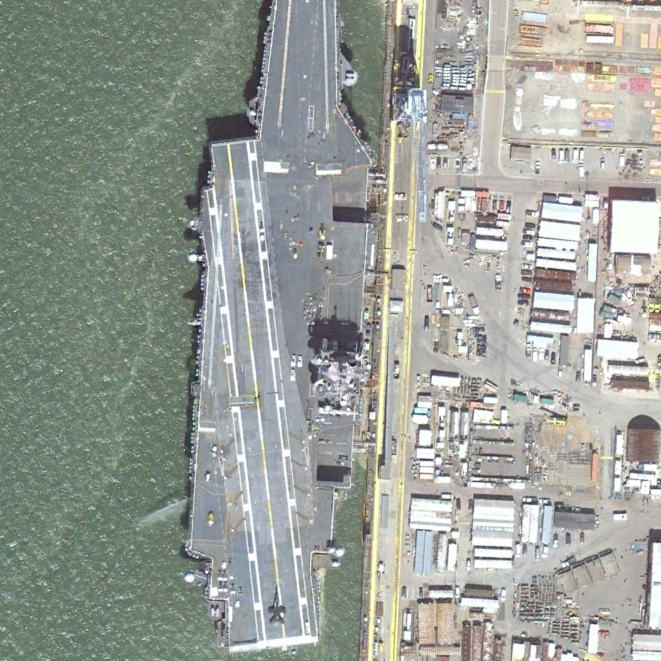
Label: aircraft_carrier